Question: if you want to get a div to think it has a character in it, so that you can type in it while contenteditable == true on its parent element, see this link:
<URL>
I am trying to insert a "'&nbsp;'" into my html but after parse it prints as a " "
I'm getting ---'<div>" some text"</div>'
I want ------->'<div>"&nbsp;some text"</div>' (where '&nbsp'; is a text node)
I have tried inserting
'"&nbsp;"'and
'String.fromCharCode(160)' and
'document.createTextNode(' ')'
but no cigar
Dom experts please enlighten me
when i say I want it to be a '&nbsp;' node what I am trying to say is I want the '&nbsp' to appear in the dom in developer console. I have noticed that the behavior of the '" "' and '&nbsp;' are different as it seems the browser doesn't consider '" "' to contain any characters
Here is what my dom looks like on chrome developer tools[elements tab] for the two cases

just pretend the blocks are divs
the second div reports to have innerHTML = '"&nbsp;"'
whereas the first div doesnt even have an innerHTML property
and I know you're all gonna be like "thats what we said!" use '"&amp;nbsp;"', but when I do that the browser prints the string '"&nbsp;"' instead of making a non break space
ok everyone stop trying to answer my stupid question. I am working with a contenteditable div and making a custom function that inserts a new div when the user presses enter. I construct an outerHTML string that contains the div tags with '&nbsp;' in the middle. The problem is html interprets '&nbsp;' as a '" "' unless you directly set 'innerHTML = "&ampnbsp;"'. This is probably because when I made the string:
'''
var nbsp = "&ampnbsp;";
string "<div>+nbsp+</div>
'''
...so that I could edit the outerHTML, javascript reinterprets the '"&ampnbsp;"' to be a '" "'
so for a general case Maxime Lorant's and Mathew MacLean's answer will work... well and for mine but I had to do some extra work first.
am I crazy?
Thank you all for you help
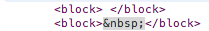
Answer: Try this sneaky little work around.
'''
<div>"&amp;nbsp;some text"</div>
'''
This has also been answered here:
<URL>